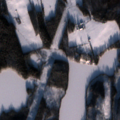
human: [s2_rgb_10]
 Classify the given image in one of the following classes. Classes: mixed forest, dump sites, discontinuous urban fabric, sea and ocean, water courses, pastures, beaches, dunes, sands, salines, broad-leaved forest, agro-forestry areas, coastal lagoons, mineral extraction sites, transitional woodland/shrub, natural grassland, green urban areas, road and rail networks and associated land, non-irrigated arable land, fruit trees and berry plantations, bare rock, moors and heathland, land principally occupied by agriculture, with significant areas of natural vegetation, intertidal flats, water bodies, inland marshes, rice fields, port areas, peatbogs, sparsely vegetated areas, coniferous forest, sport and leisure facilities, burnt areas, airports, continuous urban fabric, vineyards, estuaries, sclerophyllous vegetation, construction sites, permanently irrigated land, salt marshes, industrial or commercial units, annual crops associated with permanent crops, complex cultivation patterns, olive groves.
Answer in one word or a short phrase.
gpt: land principally occupied by agriculture, with significant areas of natural vegetation, coniferous forest, mixed forest, transitional woodland/shrub, water bodies